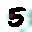
Label: 5